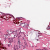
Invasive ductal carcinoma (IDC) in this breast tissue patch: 0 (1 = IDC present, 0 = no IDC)